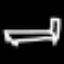
Label: bed